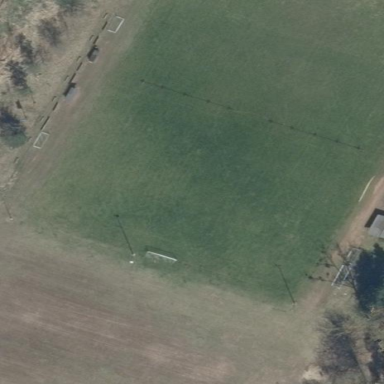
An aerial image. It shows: Soccer pitch for leisure land activities.